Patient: sex F, age 19
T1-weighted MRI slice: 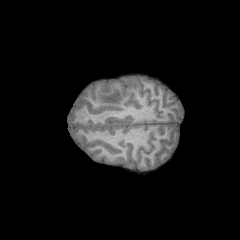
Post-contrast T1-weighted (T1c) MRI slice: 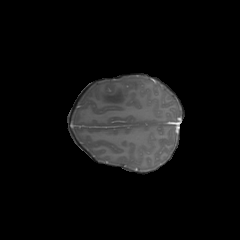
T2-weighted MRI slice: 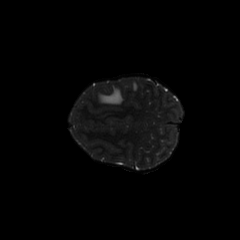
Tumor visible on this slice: yes
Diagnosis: Astrocytoma, IDH-mutant
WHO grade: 4